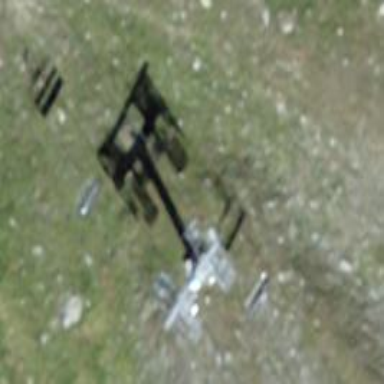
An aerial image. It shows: Pylon used for aerialway.